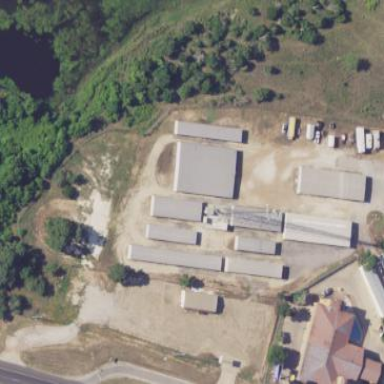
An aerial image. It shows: Storage rental shop.